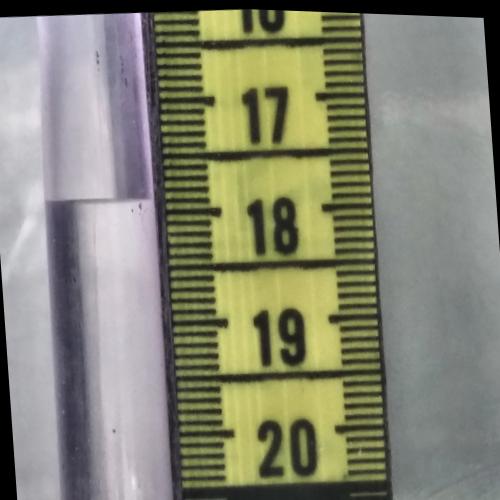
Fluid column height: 17.9 cm